Breast ultrasound image
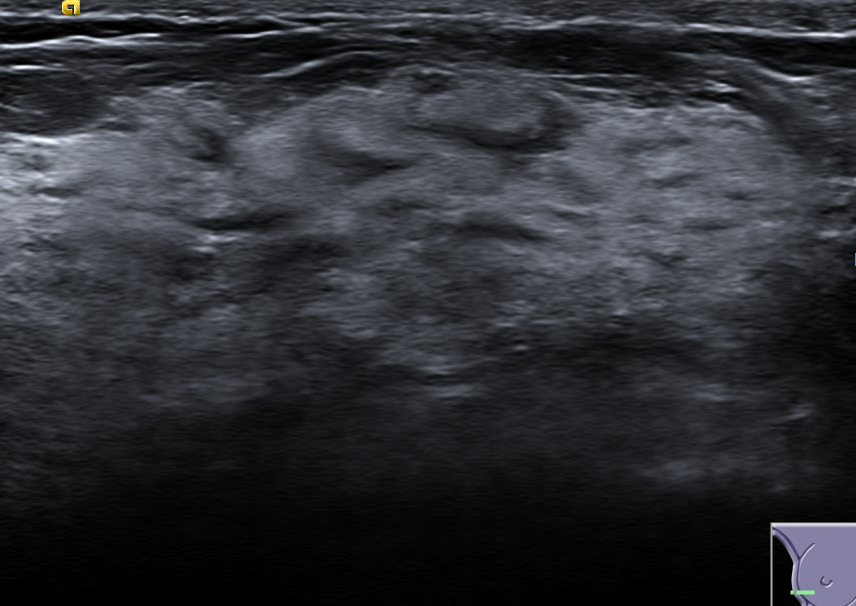
Diagnosis: normal